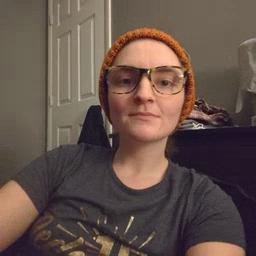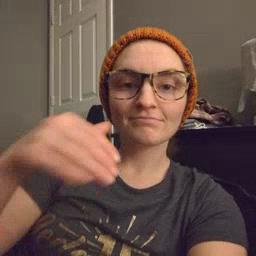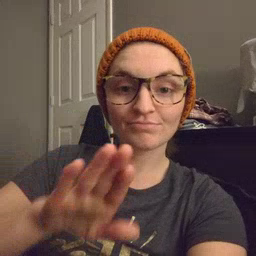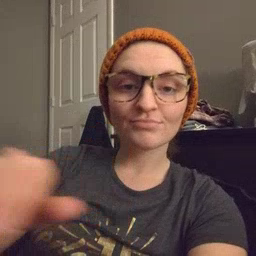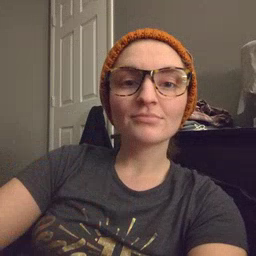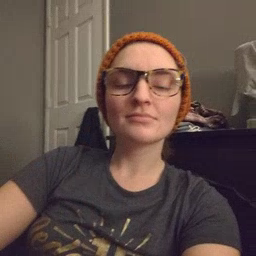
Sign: into